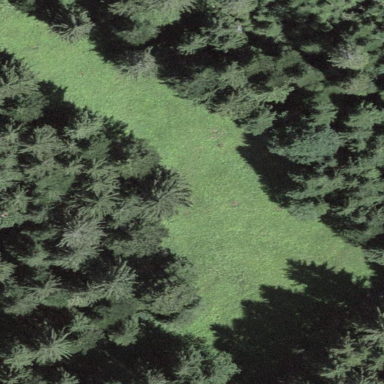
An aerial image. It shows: Beautiful meadow.